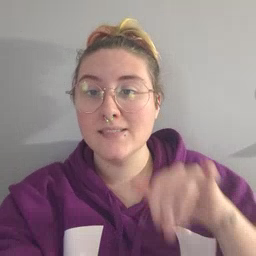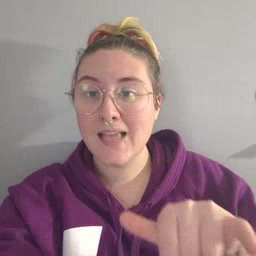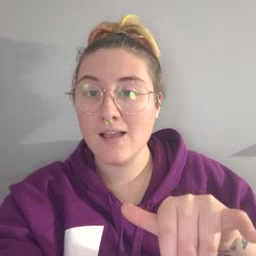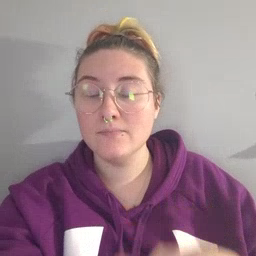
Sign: stay